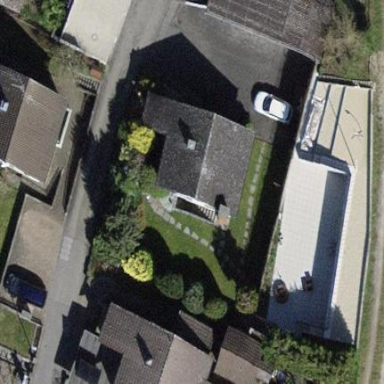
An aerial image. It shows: Building with tiled roof.